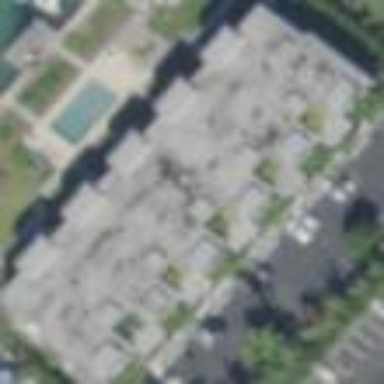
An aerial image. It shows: Building.